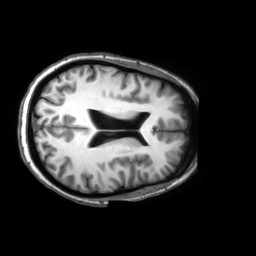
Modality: T1w
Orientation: axial
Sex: female
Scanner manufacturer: philips
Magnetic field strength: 3 T
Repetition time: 0.0123 s
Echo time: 0.003475 s